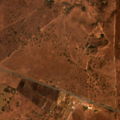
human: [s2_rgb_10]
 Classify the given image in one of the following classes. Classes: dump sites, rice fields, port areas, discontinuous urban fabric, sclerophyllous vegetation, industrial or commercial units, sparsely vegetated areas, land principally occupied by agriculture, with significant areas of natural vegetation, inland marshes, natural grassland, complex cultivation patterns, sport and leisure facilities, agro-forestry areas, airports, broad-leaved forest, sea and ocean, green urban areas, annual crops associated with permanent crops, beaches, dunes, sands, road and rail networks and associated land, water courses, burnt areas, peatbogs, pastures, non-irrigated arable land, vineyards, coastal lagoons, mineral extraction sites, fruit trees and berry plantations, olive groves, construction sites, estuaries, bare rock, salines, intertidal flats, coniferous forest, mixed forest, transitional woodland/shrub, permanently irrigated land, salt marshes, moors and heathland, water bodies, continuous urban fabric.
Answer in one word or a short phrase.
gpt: non-irrigated arable land, olive groves, complex cultivation patterns, agro-forestry areas